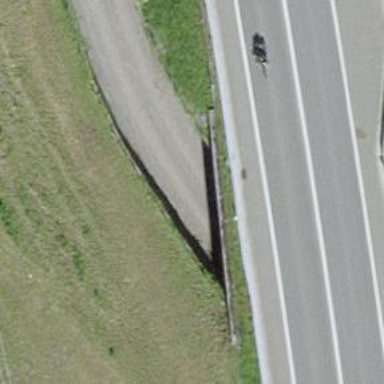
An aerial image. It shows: Unclassified road passing through tunnel.